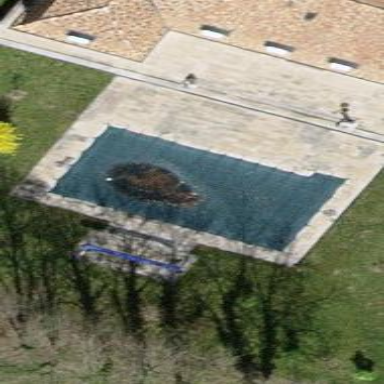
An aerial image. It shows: Swimming pool located in leisure land.